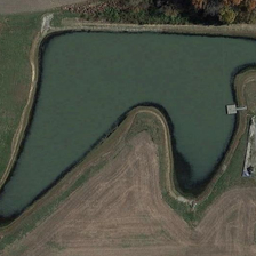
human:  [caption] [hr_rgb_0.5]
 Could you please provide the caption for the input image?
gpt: There is a pond on the land.

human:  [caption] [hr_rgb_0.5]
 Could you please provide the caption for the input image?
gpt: There is a pond in the land.

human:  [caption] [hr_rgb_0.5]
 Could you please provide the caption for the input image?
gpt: There are many trees planted by the pond.

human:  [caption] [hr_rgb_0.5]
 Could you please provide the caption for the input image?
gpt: There were a lot of trees on the pond.

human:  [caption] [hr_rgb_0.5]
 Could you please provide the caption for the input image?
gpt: There's a pond on the ground.